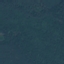
Label: Forest